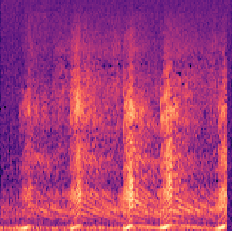
Sound class: Chainsaw